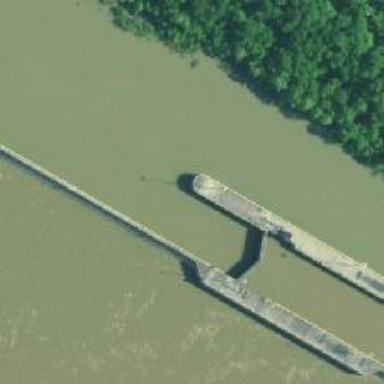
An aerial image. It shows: Weir along the waterway.